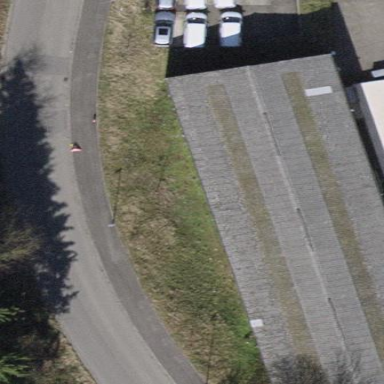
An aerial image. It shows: Industrial building.